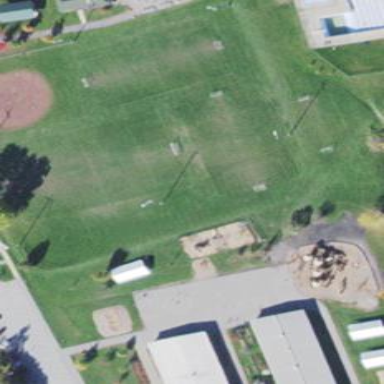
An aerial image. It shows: Grass pitch designated for soccer.